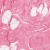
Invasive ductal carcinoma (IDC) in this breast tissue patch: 0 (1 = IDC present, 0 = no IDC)